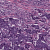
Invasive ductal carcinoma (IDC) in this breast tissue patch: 1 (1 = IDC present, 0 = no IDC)